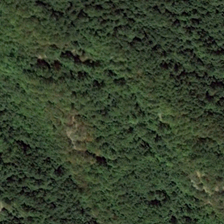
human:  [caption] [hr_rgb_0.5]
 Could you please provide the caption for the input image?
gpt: many green trees are in a piece of forest .

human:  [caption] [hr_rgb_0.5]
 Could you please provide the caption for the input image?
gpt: many green trees are in a piece of forest .

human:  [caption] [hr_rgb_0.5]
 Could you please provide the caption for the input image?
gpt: this piece of the yellow green forest is dense .

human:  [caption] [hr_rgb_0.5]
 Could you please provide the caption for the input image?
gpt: this piece of the forest is yellow green and dense .

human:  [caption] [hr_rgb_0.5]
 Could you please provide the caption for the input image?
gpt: this piece of the forest is yellow green and dense .